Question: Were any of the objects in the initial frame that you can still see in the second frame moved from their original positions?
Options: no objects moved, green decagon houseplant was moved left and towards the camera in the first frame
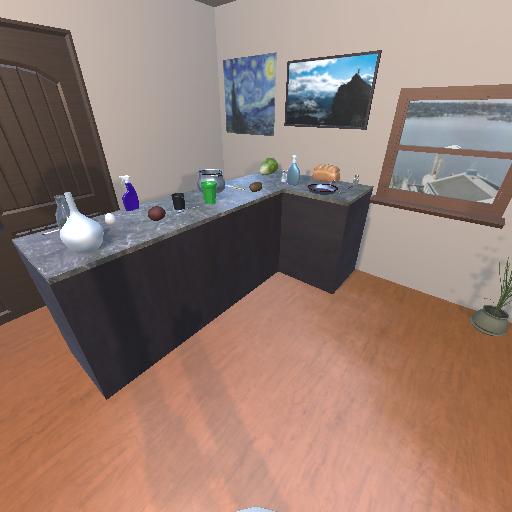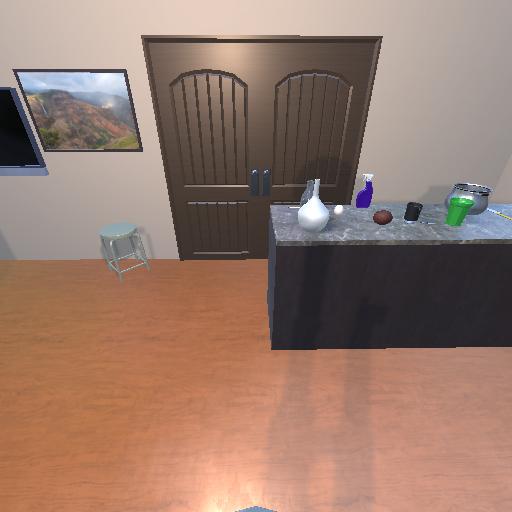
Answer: no objects moved